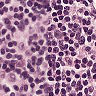
Metastatic tissue present: no